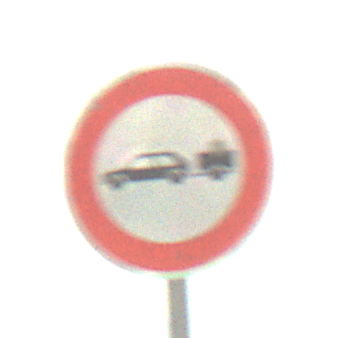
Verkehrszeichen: VerbotPersonenkraftwagenMitAnhaenger
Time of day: MorningAfternoon
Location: Outdoor (Beach)
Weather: PartlyCloudy
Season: NotSpecified
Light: Natural